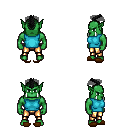
a pixel art fantasy rpg character, male body template, orc, green skin, teal sleeveless shirt, gold greaves, black short mohawk hairstyle, brown slippers, four views (front, back, left, right), 2x2 character sprite sheet, small pixel art, hard edges, no anti-aliasing